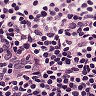
Metastatic tissue present: no